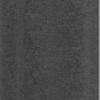
Label: dusty